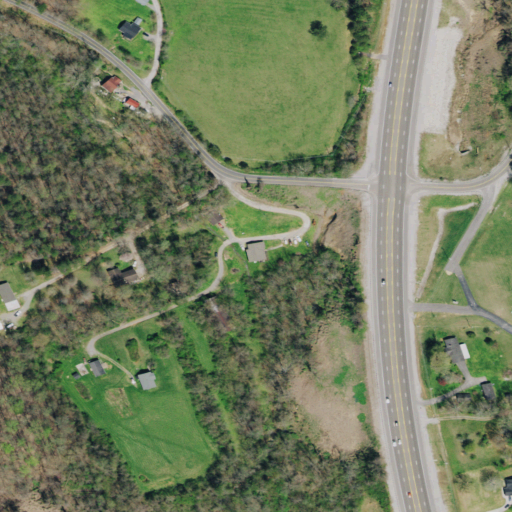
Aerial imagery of valley in Tennessee named Foust Hollow containing open development, deciduous forest, pasture, low intensity development, mixed forest, medium intensity development, and high intensity development